Question: What is the value of the measurement in the image?
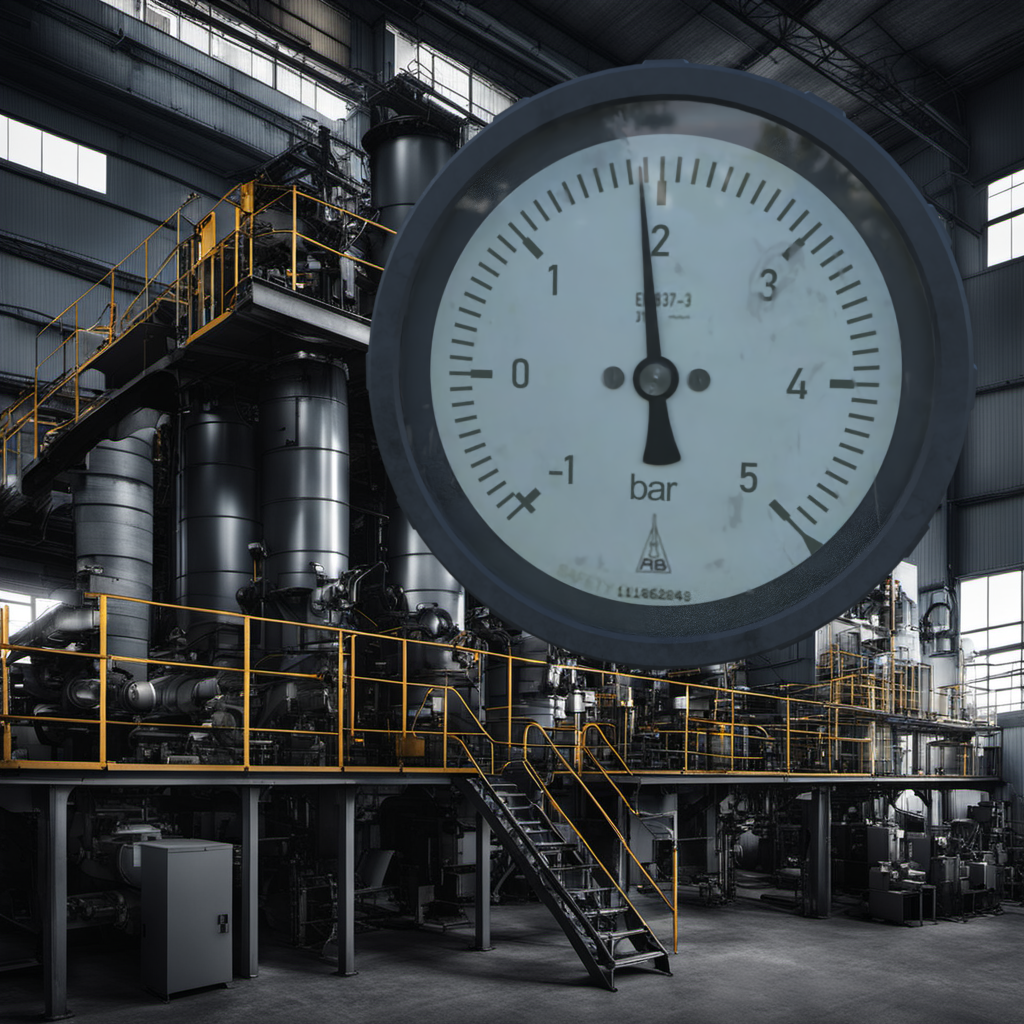
Answer: The result is 1.87
Question: What is the value range of this measurement?
Answer: The range is from -1 to 5
Question: What is the minimum and maximum reading range of this measurement?
Answer: The minimum value is -1 and the maximum value is 5